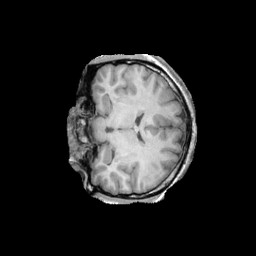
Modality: T1w
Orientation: coronal
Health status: ill
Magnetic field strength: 3 T